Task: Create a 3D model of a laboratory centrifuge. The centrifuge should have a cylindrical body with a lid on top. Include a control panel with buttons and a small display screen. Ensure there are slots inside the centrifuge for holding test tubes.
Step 338:
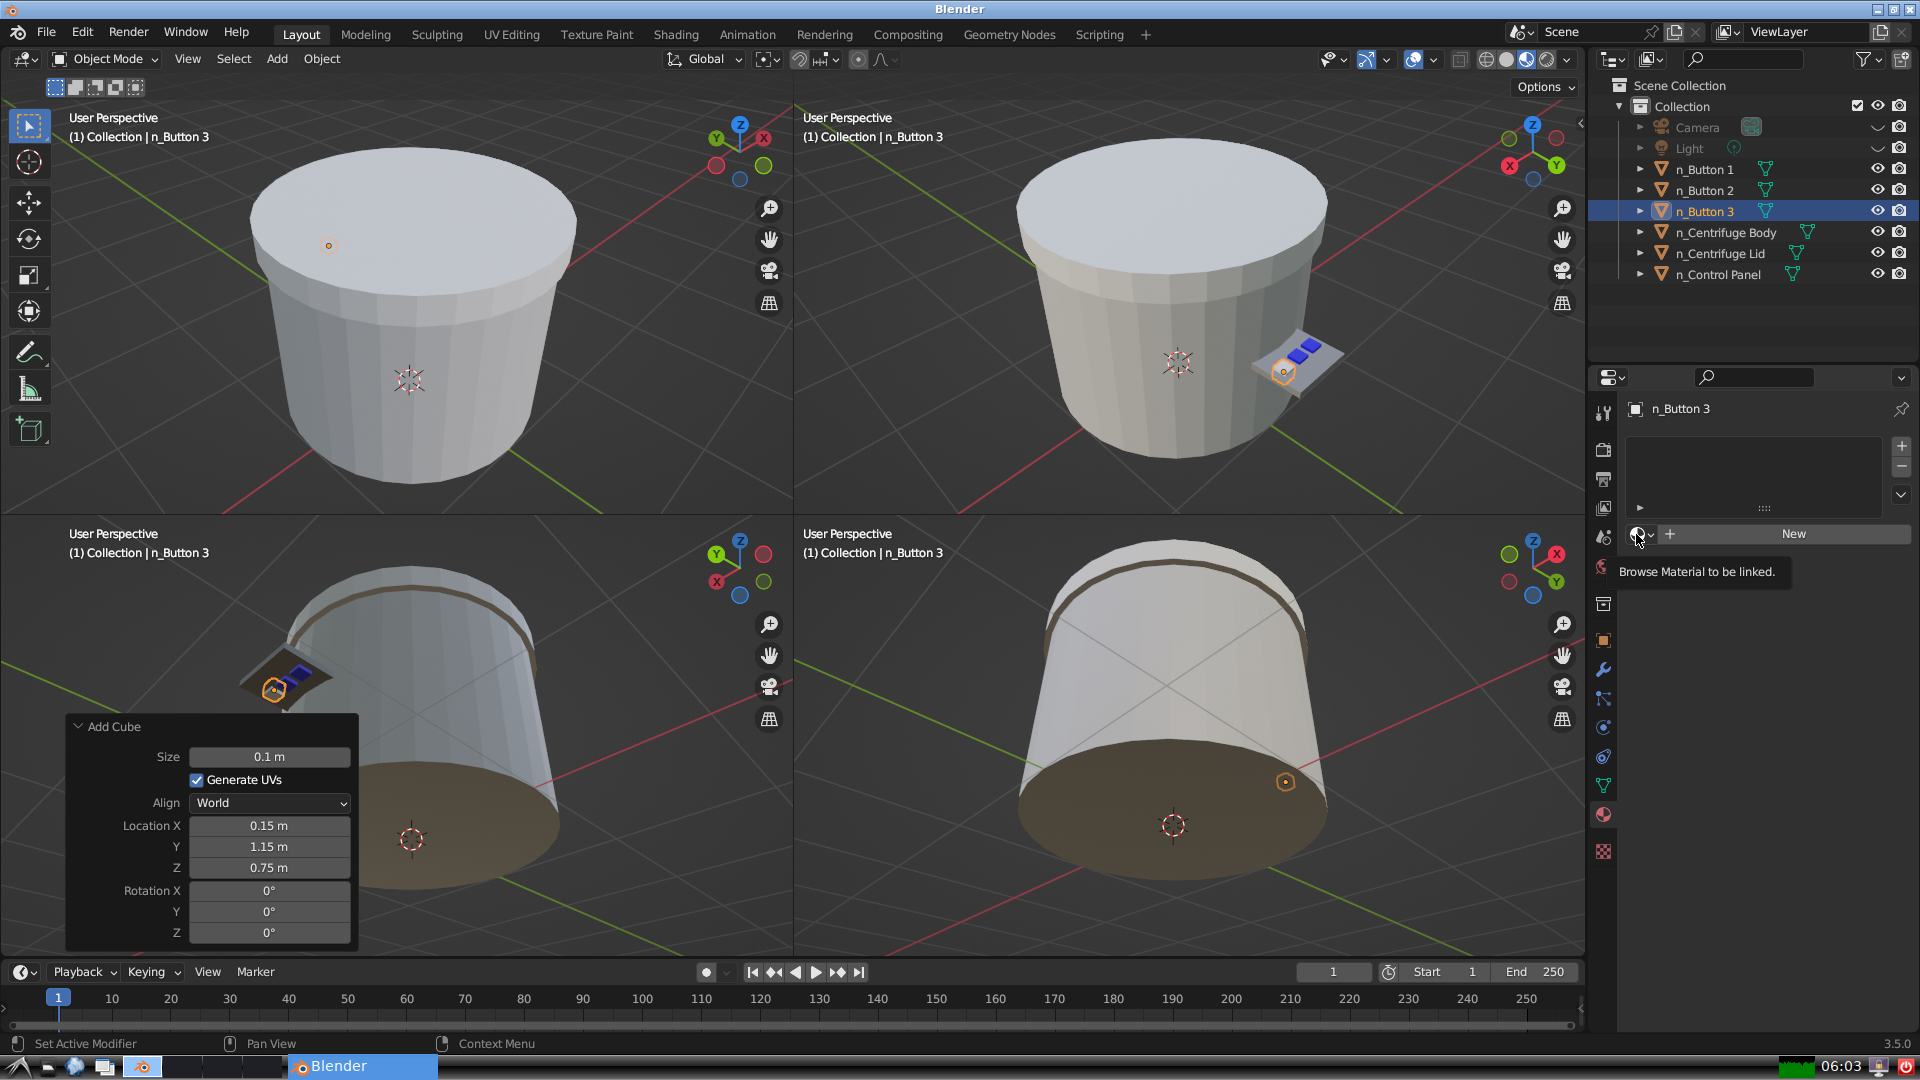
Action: click: no